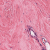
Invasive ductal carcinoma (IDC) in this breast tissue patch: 0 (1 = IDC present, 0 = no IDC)